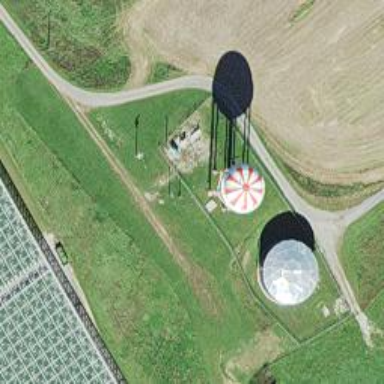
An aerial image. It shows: Water tower that is man-made.